Question: I need to make 'QToolBox' with multiple expanding items/widgets so when user click one time the item expand when click one more time the item collapse, so all of none item can be expanded at same time. Vertical scroolbar can be added if there is not enough space for all items to be expanded.

Anyone have idea/solution how can i accomplish this?
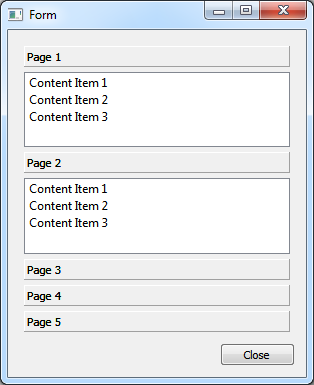
Answer: For solution for this problem i made a custom Expanding widget with header and body when click on header body is hidden, combination of more expanding widgets and a spacer in a vertical layout you may have the same effect with 'QToolbox'
expandwidget.h:
'''
#ifndef EXPANDWIDGET_H
#define EXPANDWIDGET_H
#include <QWidget>
#include <QLabel>
class ExpandWidgetHeader : public QLabel
{
Q_OBJECT
public:
explicit ExpandWidgetHeader(QWidget *parent = 0);
~ExpandWidgetHeader();
signals:
void headerClicked(bool hide);
private:
virtual void mousePressEvent(QMouseEvent * event);
bool m_isHidden;
// QLabel* headerTitle;
};
//================================================================
class ExpandWidget : public QWidget
{
Q_OBJECT
public:
explicit ExpandWidget(QWidget *parent = 0);
public slots:
void hideBody(bool hide);
public:
ExpandWidgetHeader *Header;
QWidget *Body;
};
#endif // EXPANDWIDGET_H
'''
expandwidget.cpp:
'''
#include "expandwidget.h"
ExpandWidget::ExpandWidget(QWidget *parent) :
QWidget(parent)
{
this->setStyleSheet("border: 1px solid #000000; background: #C4C4C1");
setMinimumSize(QSize(330, 100));
Header = new ExpandWidgetHeader(this);
Body = new QWidget(this);
Body->setGeometry(QRect(0, 25, 330, 100));
connect(Header,SIGNAL(headerClicked(bool)),this,SLOT(hideBody(bool)));
}
void ExpandWidget::hideBody(bool hide)
{
if (!hide)
{
Body->hide();
this->setMinimumHeight(Header->height());
}
else
{
this->setMinimumHeight(Body->height()+Header->height());
Body->show();
}
}
//=========================================================================
ExpandWidgetHeader::ExpandWidgetHeader(QWidget *parent) :
QLabel(parent)
{
m_isHidden=false;
this->setText("Text");
this->setStyleSheet("border: 1px solid #000000; background: #898983");
this->setGeometry(QRect(0, 0, 330, 25));
this->setAlignment(Qt::AlignCenter);
}
ExpandWidgetHeader::~ExpandWidgetHeader()
{
}
void ExpandWidgetHeader::mousePressEvent(QMouseEvent *event)
{
if (!m_isHidden)
{
emit headerClicked(m_isHidden);
}
else
{
emit headerClicked(m_isHidden);
}
m_isHidden = !m_isHidden;
}
'''